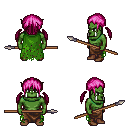
a pixel art fantasy rpg character, male body template, orc, green skin, green tattered cape, robe skirt, pink twin-tailed hairstyle, brown shoes, spear, four views (front, back, left, right), 2x2 character sprite sheet, small pixel art, hard edges, no anti-aliasing